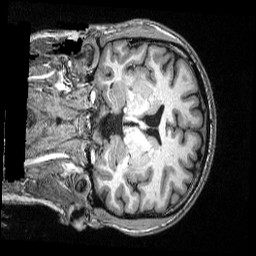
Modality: T1w
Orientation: coronal
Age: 40
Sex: male
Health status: ill
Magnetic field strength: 3 T
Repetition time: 2.53 s
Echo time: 0.00331 s